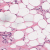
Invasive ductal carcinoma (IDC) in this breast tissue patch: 1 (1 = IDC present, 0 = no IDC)